Question: I have been playing with the SQL Fiddle, and am very close to being done - I just want some help on getting the column data returned ( I think the column varchar title with two words (example: High Value) is throwing it off.
This is query I'm struggling with:
'''
SELECT Velocity
, [Very High]
, High
, [Medium]
, [Low]
, [Very Low]
, [Total]
FROM (
SELECT CASE
WHEN GROUPING(velocity) = 0 THEN CAST(velocity AS CHAR(7))
ELSE 'Total'
END AS velocity
, CASE
WHEN GROUPING(volume) = 0 THEN CAST(volume AS CHAR(7))
ELSE 'Total'
END AS volume
, SUM(Sales) AS Sales
FROM test1
GROUP BY velocity, volume
WITH CUBE
) AS s
PIVOT(SUM(Sales) FOR volume IN ([Very High], [High], [Medium], [Low], [Very Low], [Total])) AS p;
'''
I'm expecting to see this result:

Adding a <URL>
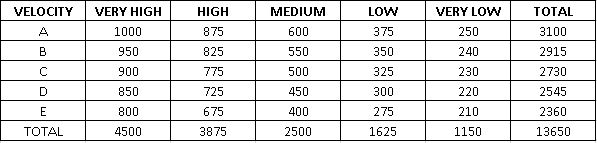
Answer: I've found mistake in your SQL query. You need to change 'CAST(volume AS CHAR(7)) to CAST(volume AS CHAR(12))' Otherwise you have in your inner temp table values like "Very Hi" and "Very Lo".